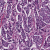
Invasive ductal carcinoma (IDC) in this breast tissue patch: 1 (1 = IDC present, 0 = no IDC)